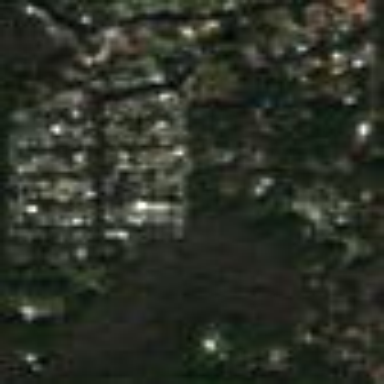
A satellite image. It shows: Residential area.